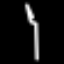
Label: fork